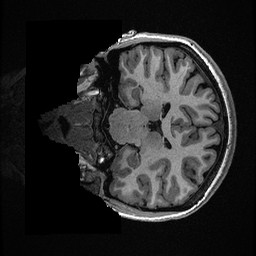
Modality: T1w
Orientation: coronal
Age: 28
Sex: female
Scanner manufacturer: ge
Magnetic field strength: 3 T
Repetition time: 0.00668 s
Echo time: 0.00294 s